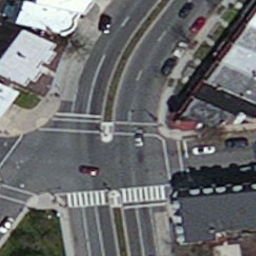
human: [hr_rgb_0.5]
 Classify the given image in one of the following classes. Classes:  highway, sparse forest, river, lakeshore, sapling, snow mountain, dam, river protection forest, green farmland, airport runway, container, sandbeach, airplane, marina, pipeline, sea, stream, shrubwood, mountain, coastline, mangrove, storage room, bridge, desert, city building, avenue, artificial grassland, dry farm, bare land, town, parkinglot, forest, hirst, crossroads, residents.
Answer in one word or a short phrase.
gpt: crossroads